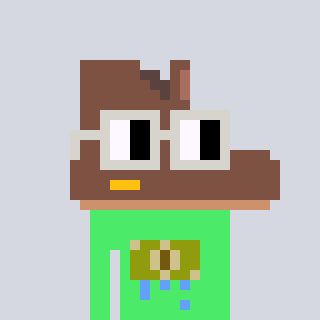
a pixel art character with square light gray glasses, a boot-shaped head and a teal-colored body on a cool background